Question: How to make '<td>' width exactly as input ok button and other input maximum width?And how to set text size of input's 'value="Ok"' :
'''
<div id="resourcelink">
<form method="POST" action="FeedController">
<table id="resource-link">
<tr>
<td><input type="text" id="resourcelink" name="sourceLink" /></td>
<td><input type="submit" name="linkSub" value="Ok" /></td>
</tr>
</table>
</form>
</div>
<body>
'''

Css:
'''
input#resourcelink {
width: 100%;
}
'''
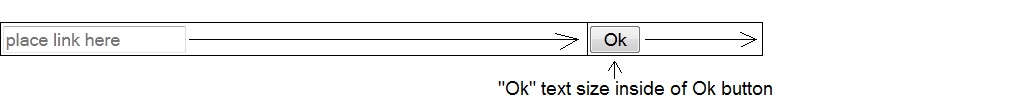
Answer: Instead of '<input type="submit">', try using a '<button>' element. You'll find that it's easier to apply CSS styles to.
If you apply 'boz-sizing: border-box' CSS rules to the form elements, then you can simply give them a width of 100% and they will fill the available space perfectly:
'''
td.wide { width:300px; }
td.narrow { width:100px; }
input[type="text"] {
font-size:1.5em;
padding:0.25em;
box-sizing: border-box;
width:100%;
}
button[type="submit"] {
font-size:1.5em;
padding:0.25em;
box-sizing: border-box;
width:100%;
}
'''
'''
<div>
<form>
<table id="resourcelink">
<tr>
<td class="wide"><input type="text" /></td>
<td class="narrow"><button type="submit">OK</button></td>
</tr>
<tr>
<td style="background-color:#fa0; height:10px;"></td>
<td style="background-color:#46f; height:10px;"></td>
</tr>
<tr>
<td colspan="2">(The coloured bars are just here to
illustrate the column sizes.)</td>
</tr>
</table>
</form>
</div>
<body>
'''
(Note: 'border-box' rules are <URL>